Question: I have n ggplot objects that will always have the correct number to make a lower triangle of a matrix (no diagonals). How can I arrange them in this order:
'''
1
2 3
4 5 6
7 8 9 10
'''
to form a grid (n = 10 here)?
Here is data to make n plots and how I'd like it to look of I had n = 6.
'''
n <- sample(1:4, 1)
N <- sum(n:1)
library(ggplot2)
theplot <- ggplot(mtcars, aes(mpg, hp)) + geom_point()
plots <- lapply(1:N, function(i) theplot)
plots <- mapply(function(x, y) x + ggtitle(y), plots,
paste("PLOT", seq_along(plots)), SIMPLIFY=FALSE)
'''

I suspect 'gridExtra' may be useful here but there are blank panes. I'm open to base or add on package ideas.
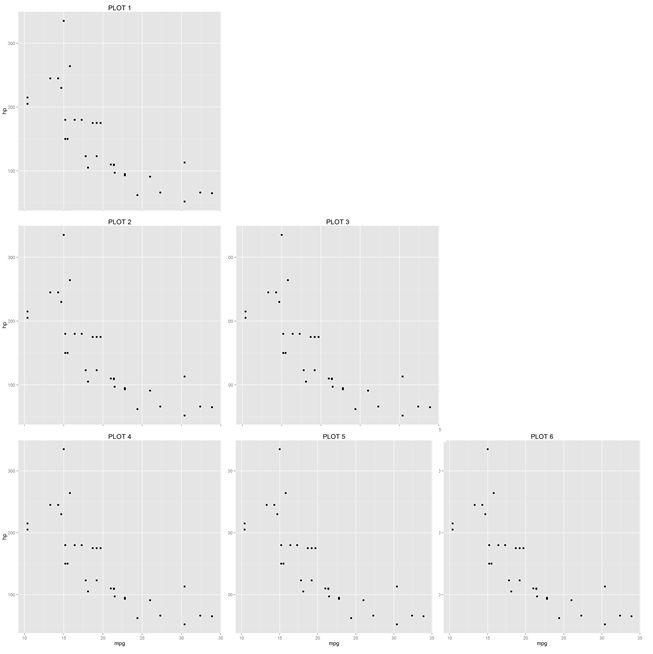
Answer: You can pass a matrix layout to grid.arrange,
'''
library(ggplot2)
library(gridExtra)
plots <- lapply(1:10, function(id) ggplot() + ggtitle(id))
m <- matrix(NA, 4, 4)
m[lower.tri(m, diag = T)] <- 1:10
grid.arrange(grobs = plots, layout_matrix = m)
'''
<URL>